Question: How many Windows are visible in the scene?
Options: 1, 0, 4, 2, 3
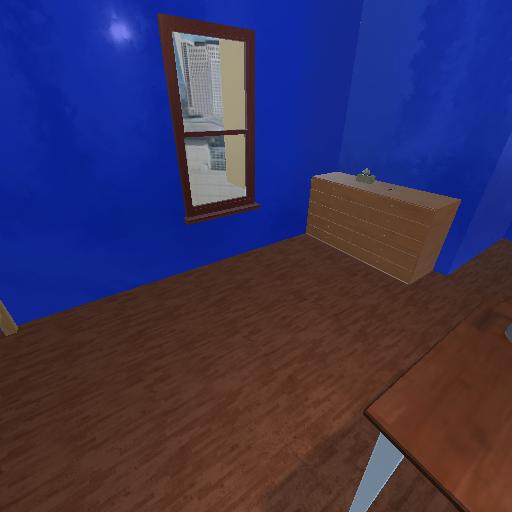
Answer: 1